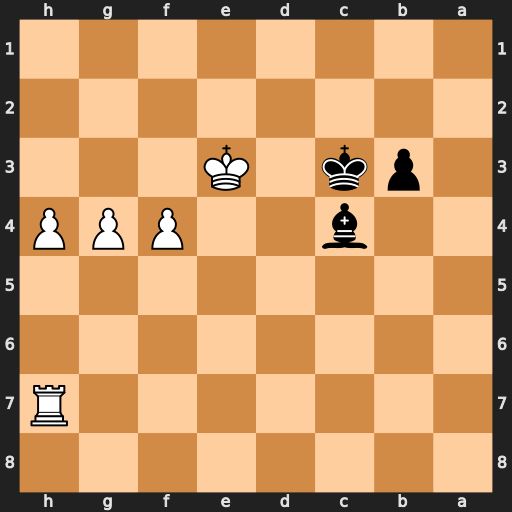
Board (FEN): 8/7R/8/8/2b2PPP/1pk1K3/8/8
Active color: b
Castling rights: -
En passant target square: -
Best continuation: b2 Rb7 Bb3